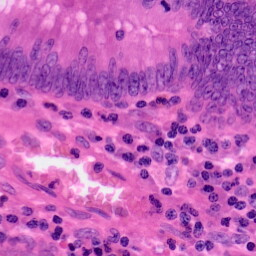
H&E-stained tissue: Colon